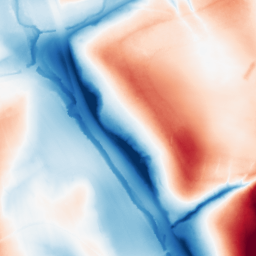
Category: classical
Decomposition family: gaussian_anisotropic
Decomposition parameters: sigma_x: 50
sigma_y: 5
Upsampling method: quadratic
Upsampling parameters: scale: 4
Upsampling scale: 4